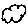
Label: cloud